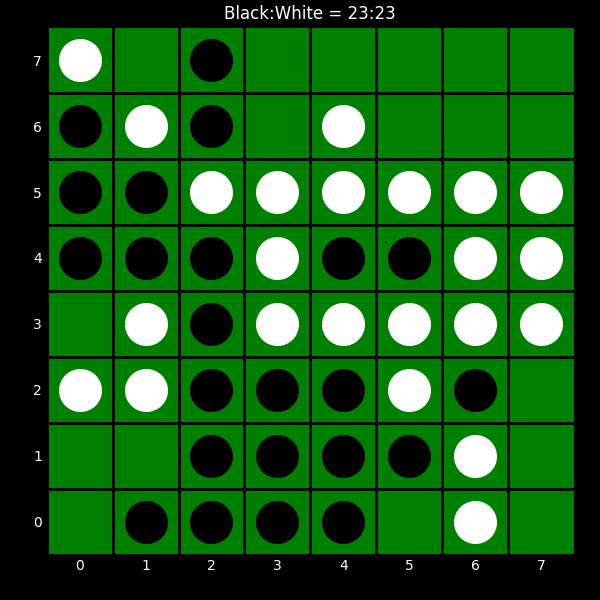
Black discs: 23
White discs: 23